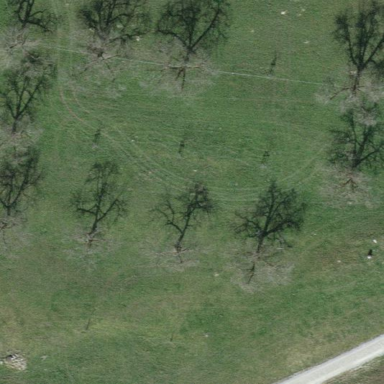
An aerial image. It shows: Orchard.